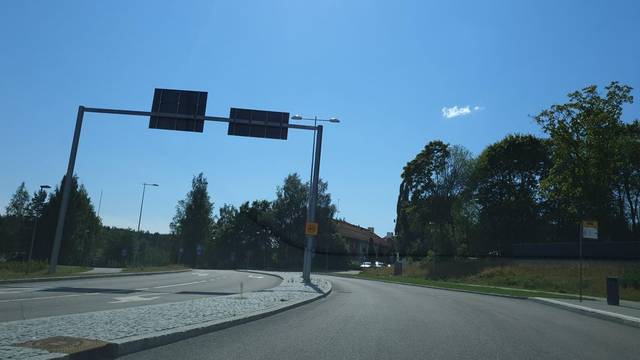
Region: Finland
Coordinates: 60.207, 24.64